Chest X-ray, PA view. Patient: 53 years old, sex F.
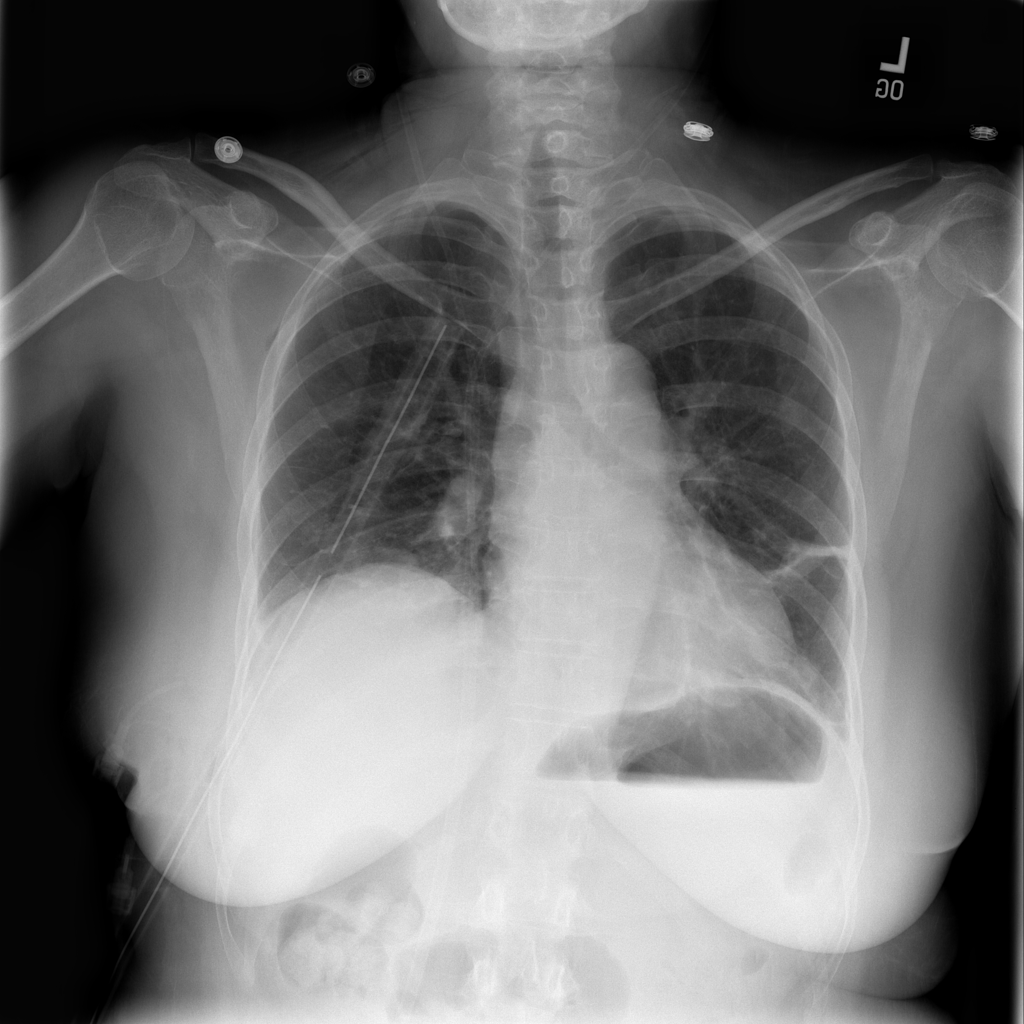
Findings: Atelectasis